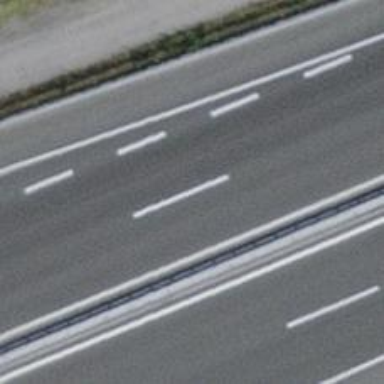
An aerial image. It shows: Motorway junction.